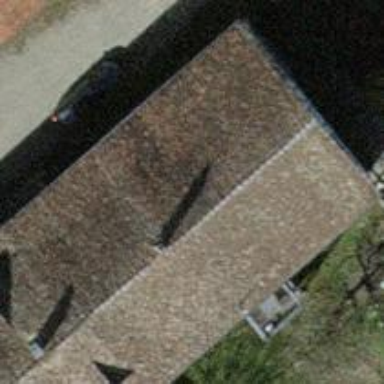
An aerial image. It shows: Farm building.